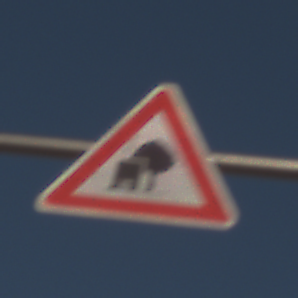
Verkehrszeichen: UnzureichendesLichtraumprofil
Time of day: MorningAfternoon
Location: Outdoor (Nature)
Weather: PartlyCloudy
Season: NotSpecified
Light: Natural